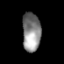
Tissue: prostate
Cell type: B cells
Senescence score: 0.7392
Nuclear area (px): 699
Mean DAPI intensity: 135.521